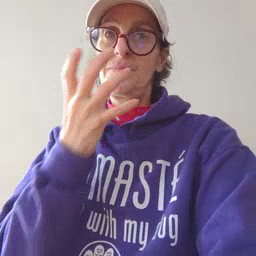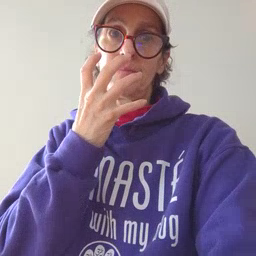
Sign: mad